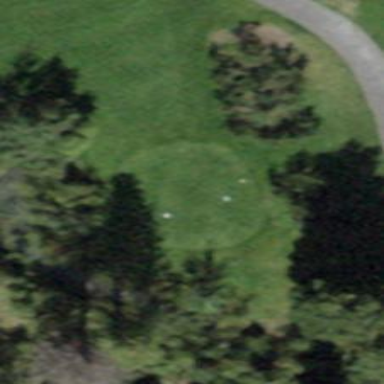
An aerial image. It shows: Golf tee.